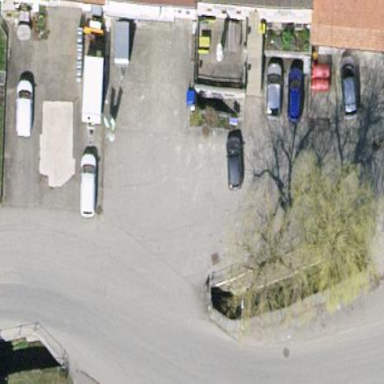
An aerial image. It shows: Parking area with surface.